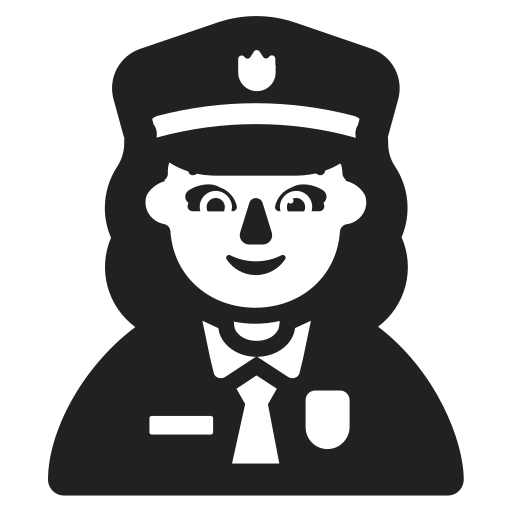
woman police officer high contrast default